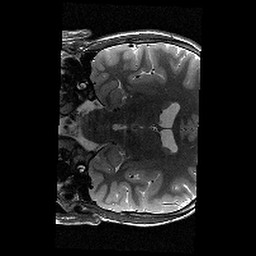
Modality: T2w
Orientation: coronal
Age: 11
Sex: male
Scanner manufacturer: siemens
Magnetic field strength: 3 T
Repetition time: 9.23 s
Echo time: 0.067 s